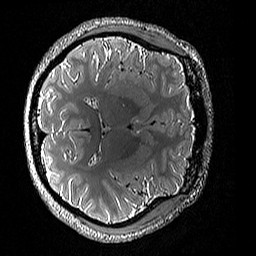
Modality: T2w
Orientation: axial
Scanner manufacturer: siemens
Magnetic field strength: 3 T
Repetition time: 3.2 s
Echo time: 0.428 s